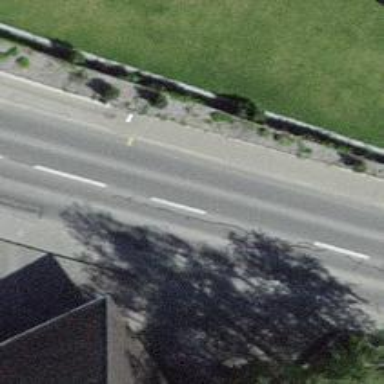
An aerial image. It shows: Bus stop along the road.